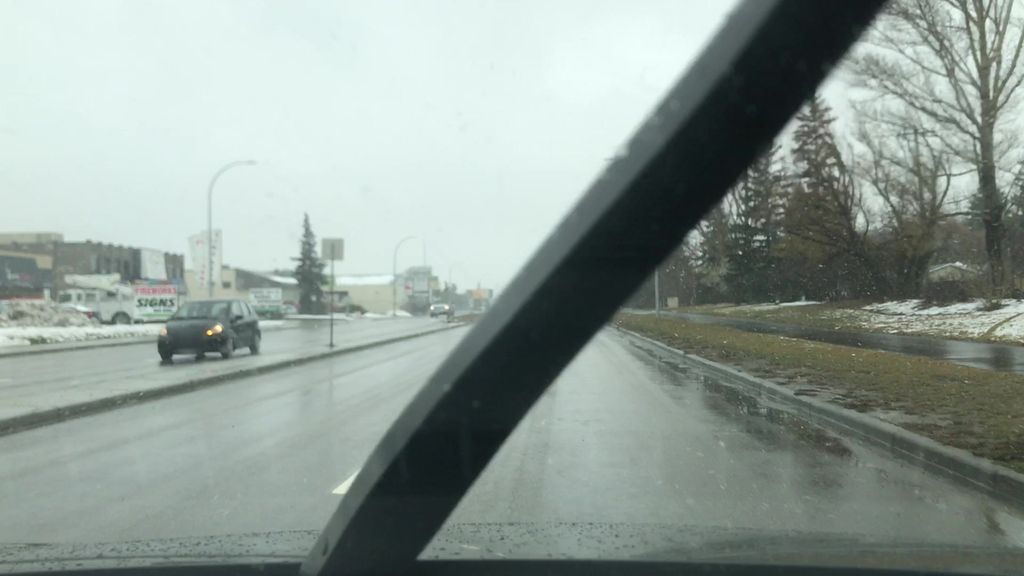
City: edmonton